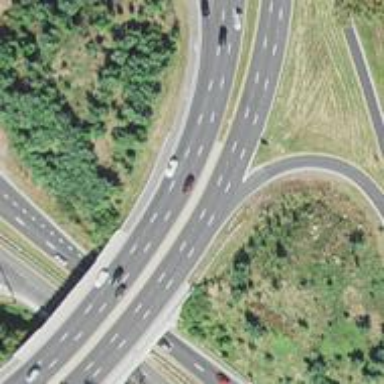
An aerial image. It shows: Motorway junction.